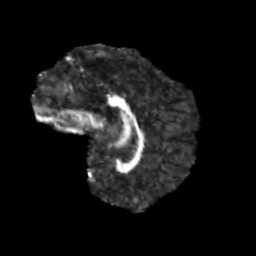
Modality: FA
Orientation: sagittal
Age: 13
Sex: female
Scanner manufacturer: siemens
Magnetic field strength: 3 T
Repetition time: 3.8 s
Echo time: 0.07 s